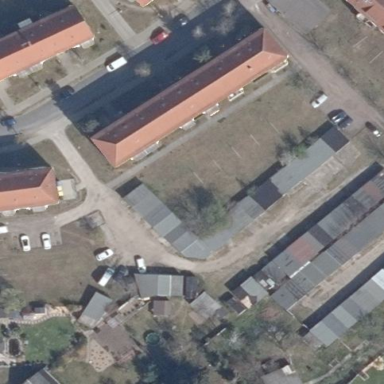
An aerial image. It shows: Garages with flat grey roofs.